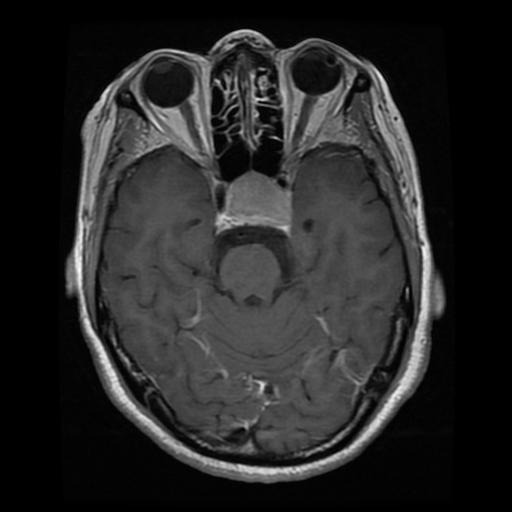
Label: pituitary